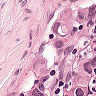
Metastatic tissue present: yes